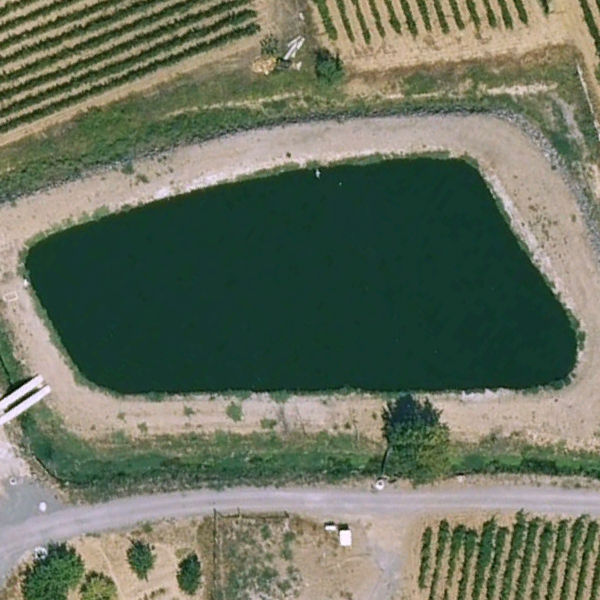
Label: Pond